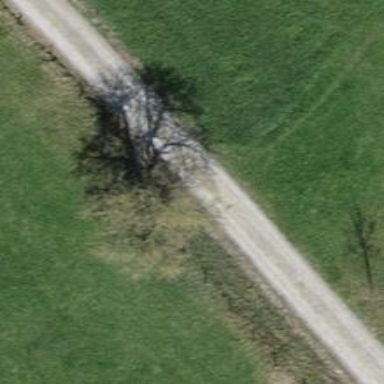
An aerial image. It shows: Beautiful tree in nature.